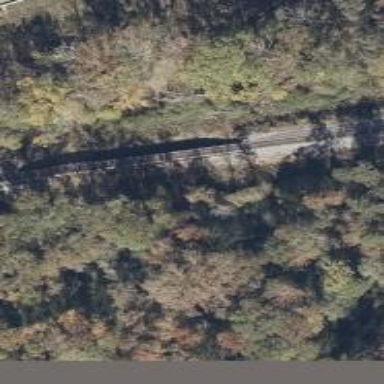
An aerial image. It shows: Railway bridge.